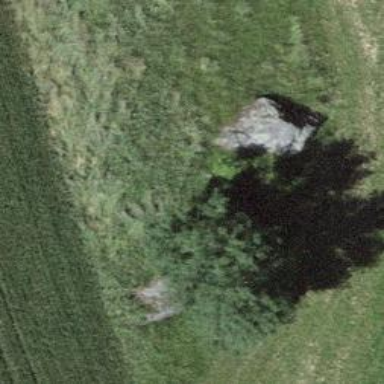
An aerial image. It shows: Natural rock formation.